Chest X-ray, AP view. Patient: 57 years old, sex M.
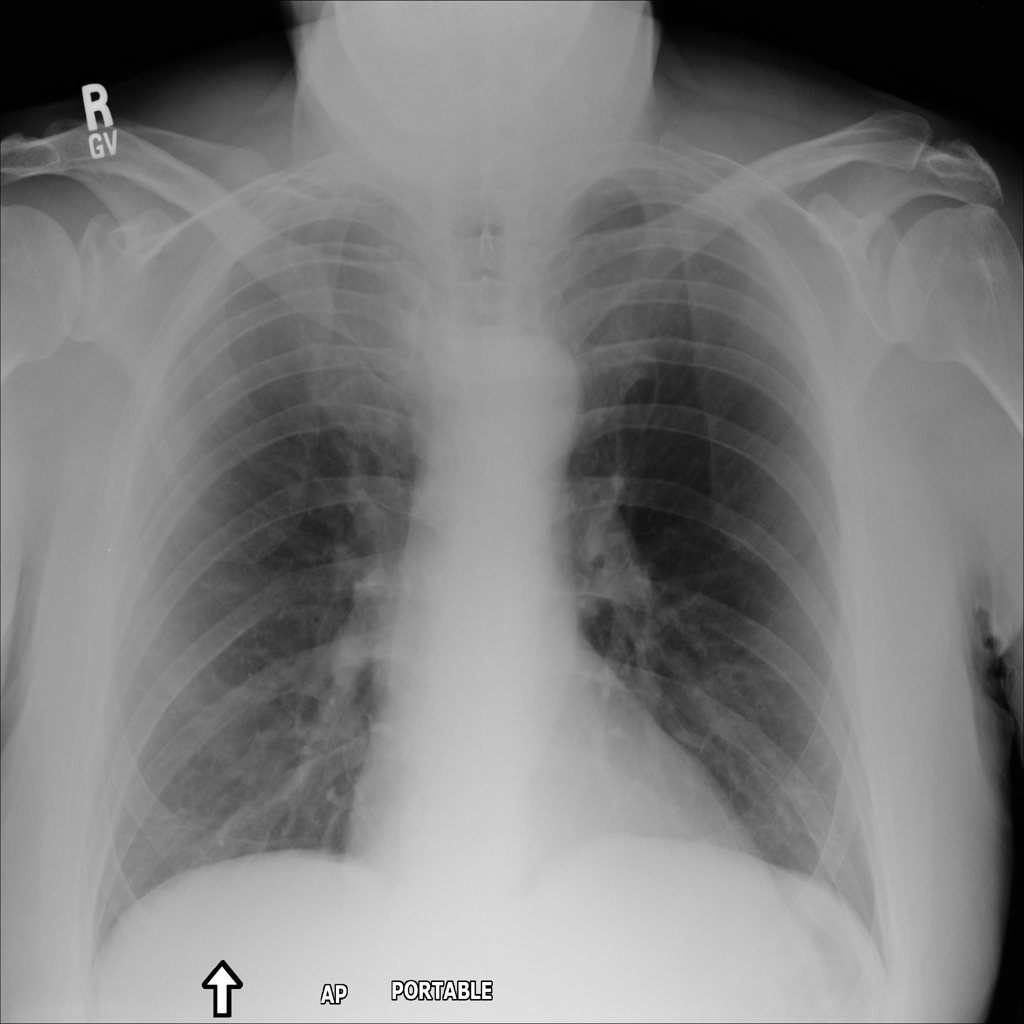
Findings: No Finding